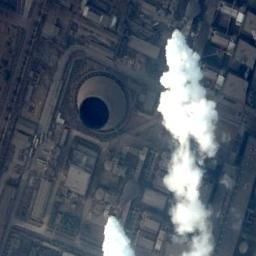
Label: thermal_power_station